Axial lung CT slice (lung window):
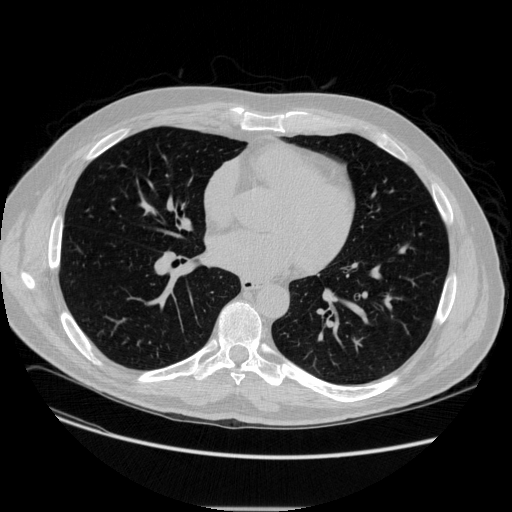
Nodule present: no